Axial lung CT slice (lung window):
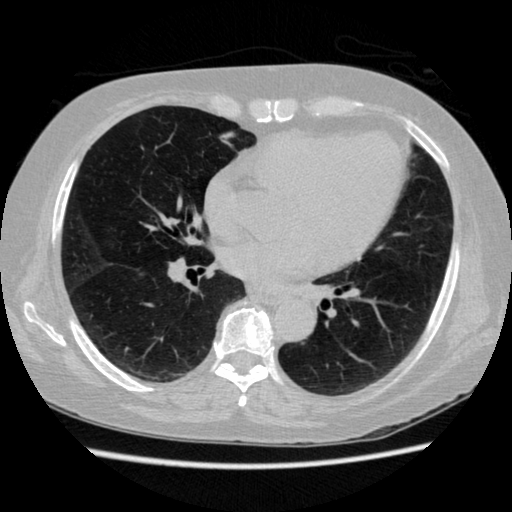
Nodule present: no